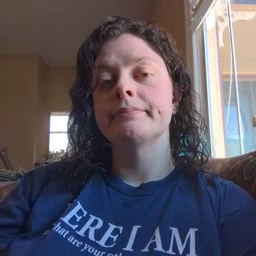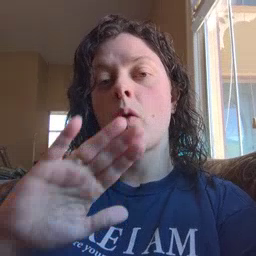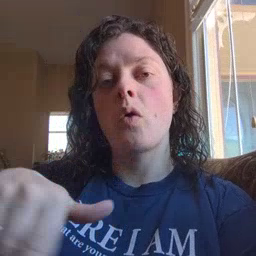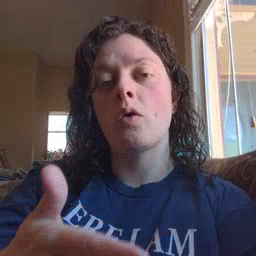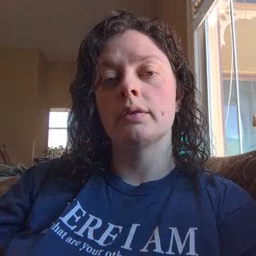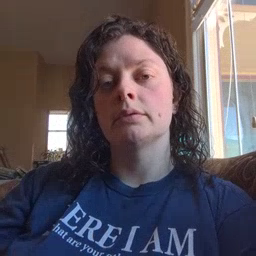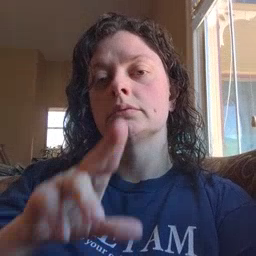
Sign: all